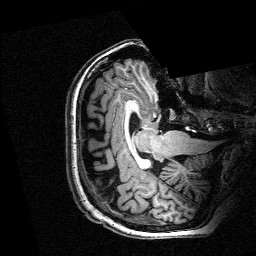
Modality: T1w
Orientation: axial
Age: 23
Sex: female